Question: When signing up for WhatsApp, you need to enter your phone number. WhatsApp already knows (somehow) the country you are in and pre-selects that country for you, so you only need to that.

For the record, whatsapp does ask for permission to access your location, but they still know it (vaguely, maybe). How is this?
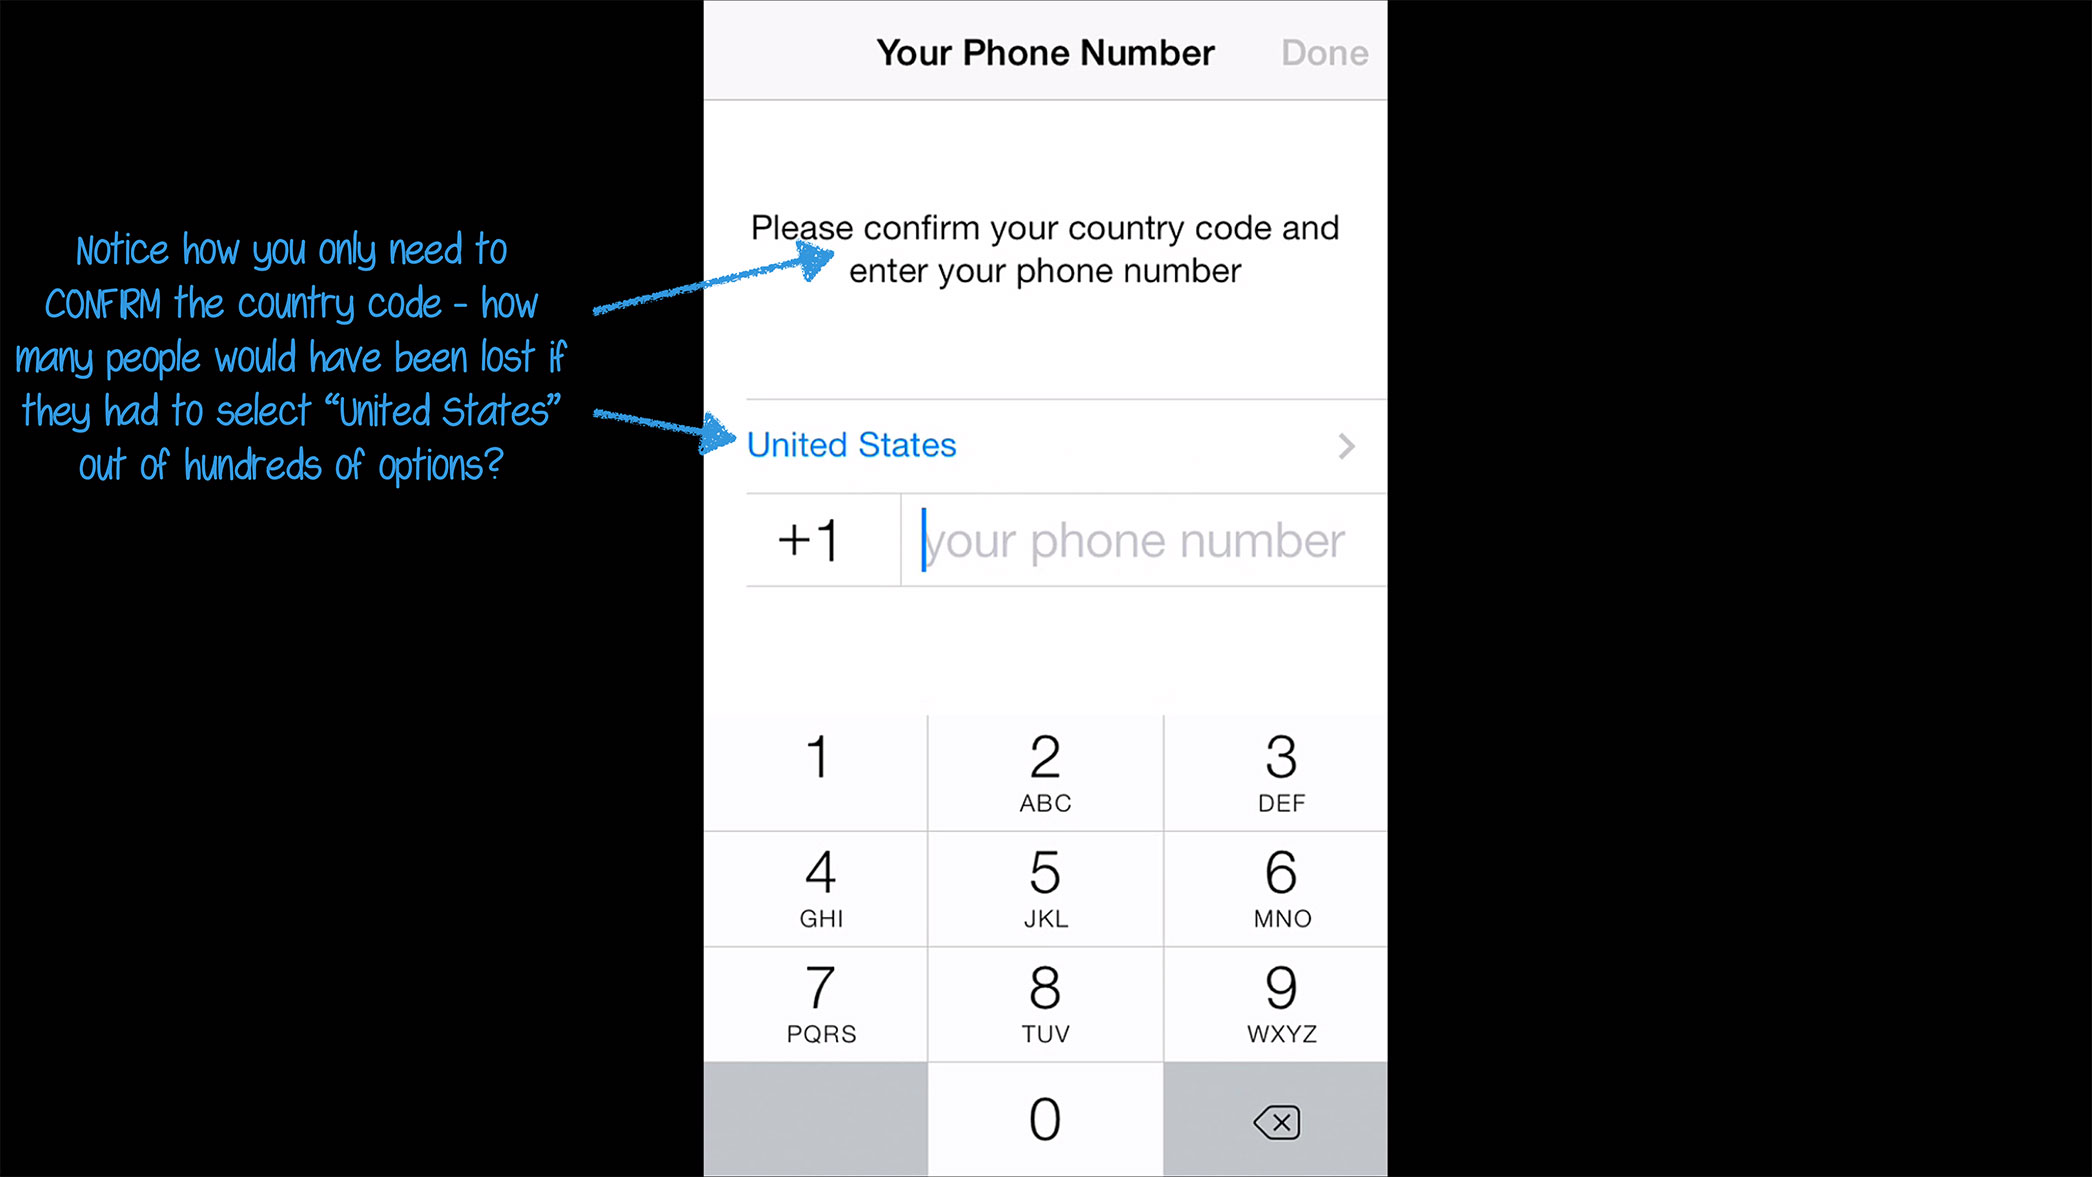
Answer: I did eventually like this:
'''
[[[NSLocale currentLocale] objectForKey:NSLocaleCountryCode] uppercaseString];
'''
in combination with a dictionary found on the web. I've open sourced the code, so with that, all you have to do is call one of the 2 methods and you're set :)
<URL>